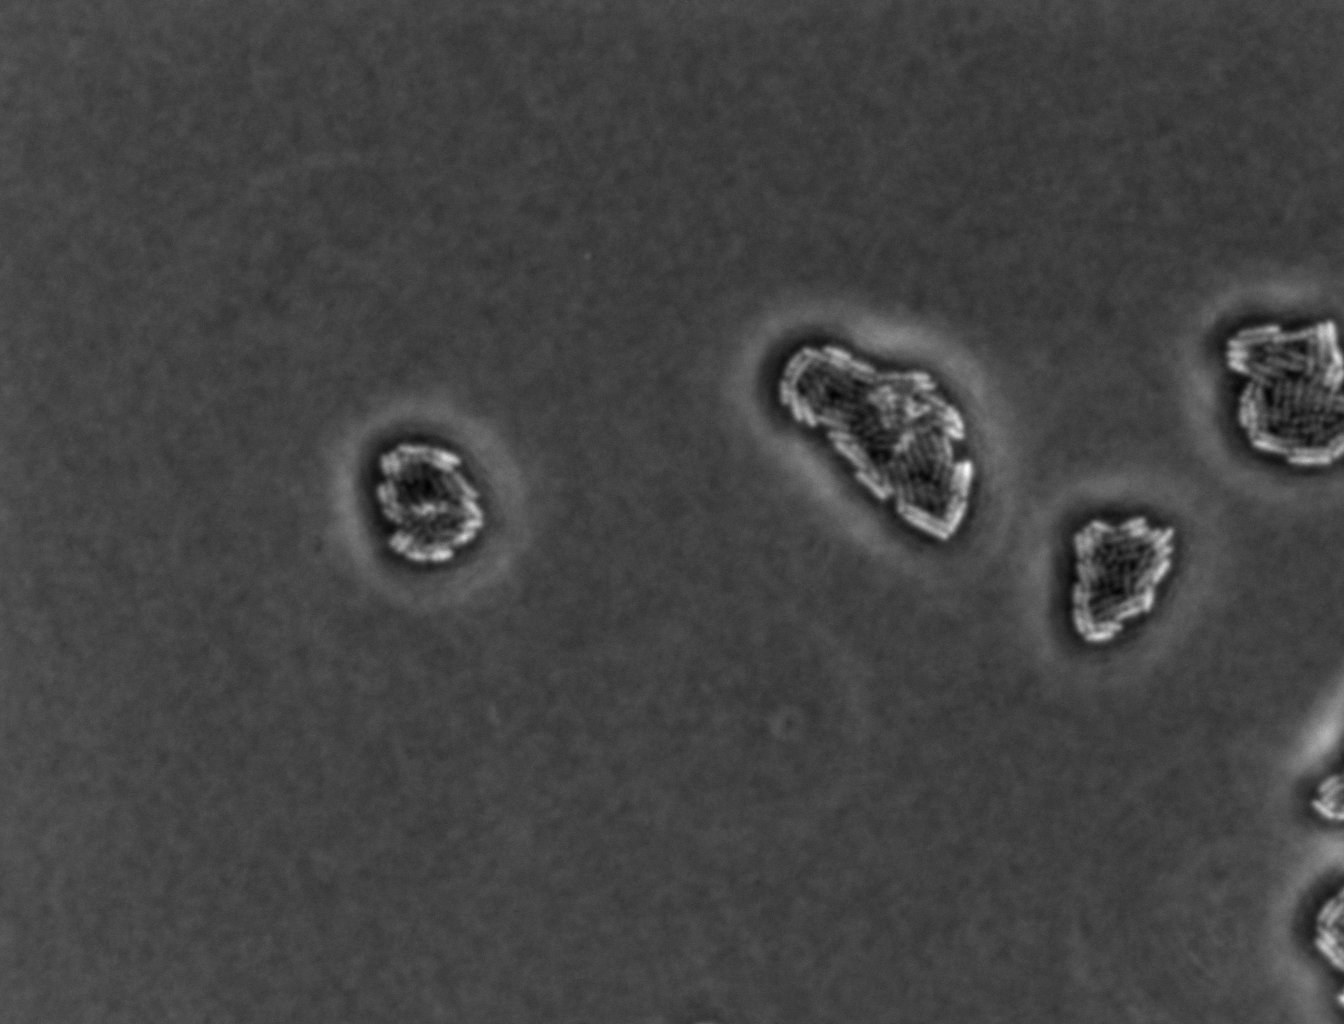
various_fewshot